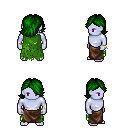
a pixel art fantasy rpg character, male body template, dark elf, purple skin, green tattered cape, robe skirt, green swoop hairstyle, bracelets, four views (front, back, left, right), 2x2 character sprite sheet, small pixel art, hard edges, no anti-aliasing